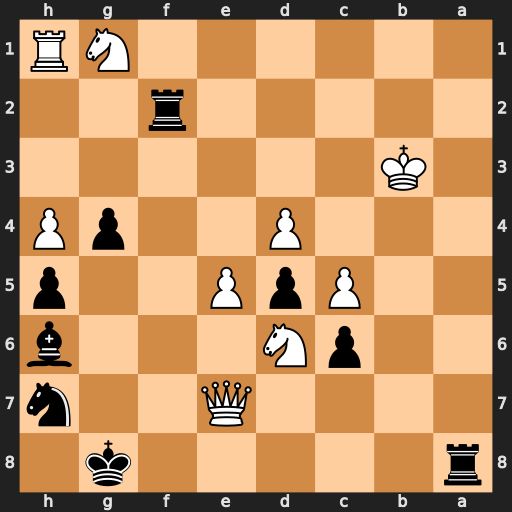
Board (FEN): r5k1/4Q2n/2pN3b/2PpP2p/3P2pP/1K6/5r2/6NR
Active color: b
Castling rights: -
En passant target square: -
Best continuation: Rb8+ Kc3 Bd2+ Kd3 Rb3+